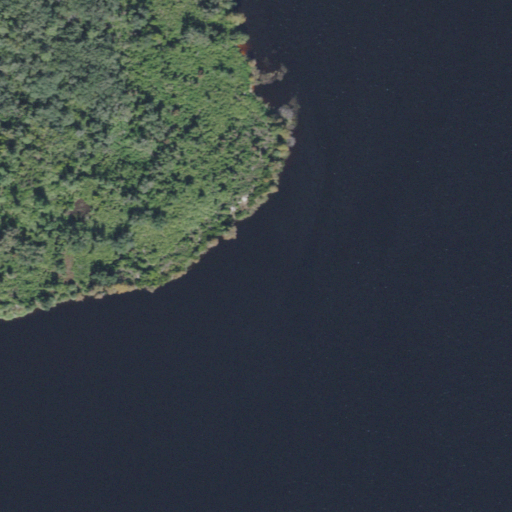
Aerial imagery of cape in Florida named Rocky Point containing open water, woody wetlands, and herbaceous wetlands